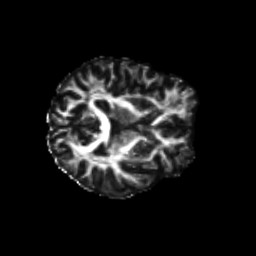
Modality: FA
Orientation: axial
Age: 61
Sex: female
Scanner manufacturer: siemens
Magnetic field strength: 3 T
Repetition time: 8.6 s
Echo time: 0.095 s